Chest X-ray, PA view. Patient: 73 years old, sex M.
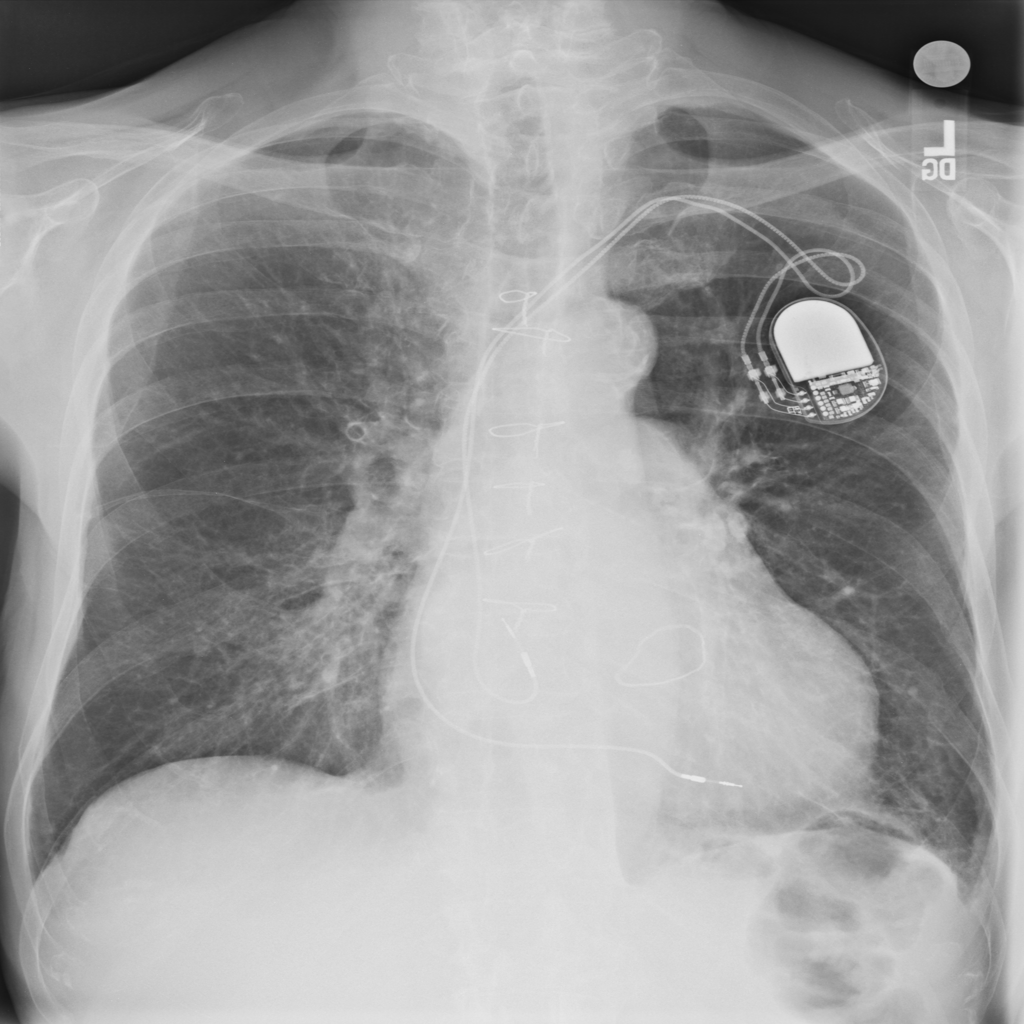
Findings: Cardiomegaly, Infiltration